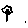
Label: flower